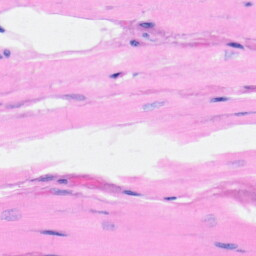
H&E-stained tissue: Heart